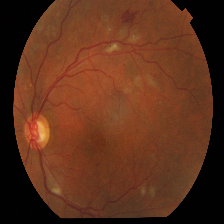
Diabetic retinopathy grade: Proliferative DR